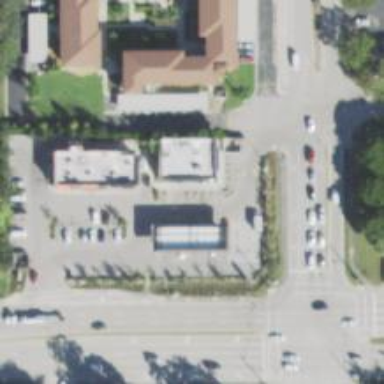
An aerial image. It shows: Convenience shop.